Question:
Using angular 5, I need to draw a horizontal tree.
where I have to implement those line which should have dynamic as every box could have expanded.
So far I have implemented those boxes but no idea how to draw those line which will bind to the boxes whenever they expanded.
I was trying to do with d3js. but as I am new in d3 I would be glad if you could give me an idea which function or method would be appropriate for that kind of line
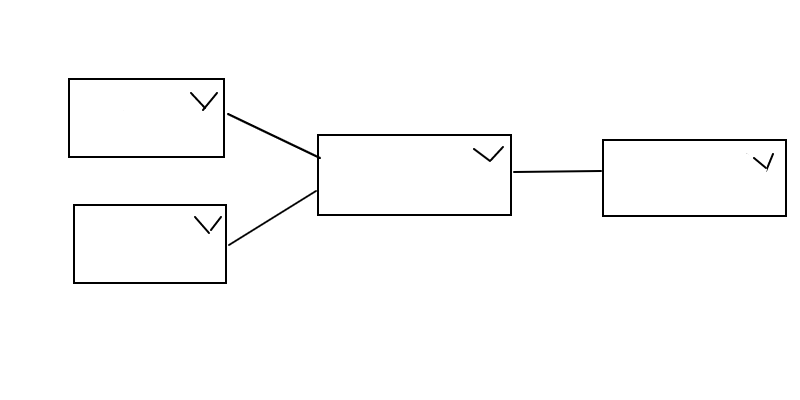
Answer: You can use primeng horizontal tree, which gives you same structure which you have drawn. The link is <URL>.
The another library i found is ngx-graph. Please use the following link.
<URL>
<URL>
The Image of primeng horizontal table with expand/collapse.